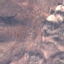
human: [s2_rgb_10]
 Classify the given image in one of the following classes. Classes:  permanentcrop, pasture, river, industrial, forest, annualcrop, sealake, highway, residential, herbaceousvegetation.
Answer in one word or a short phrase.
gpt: HerbaceousVegetation